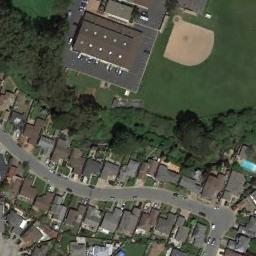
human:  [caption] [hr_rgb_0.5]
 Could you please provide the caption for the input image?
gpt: A baseball diamond next to the residential area and a road through the residential area .

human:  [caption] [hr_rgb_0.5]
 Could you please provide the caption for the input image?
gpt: There are 11 baseball courts in the picture, Four of which are double the others .

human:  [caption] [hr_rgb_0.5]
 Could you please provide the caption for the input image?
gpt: There is a baseball diamond in the grass surrounded by the houses and forests .

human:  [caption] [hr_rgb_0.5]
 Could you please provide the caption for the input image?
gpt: A baseball diamond is next to an open place surrounded by many buildings and trees .

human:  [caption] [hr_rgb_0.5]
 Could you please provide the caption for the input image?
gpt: Many buildings are next to  the  baseball diamond .